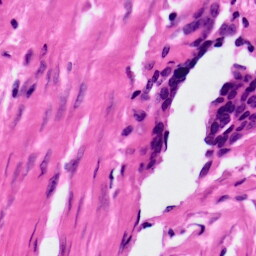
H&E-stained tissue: Ovarian